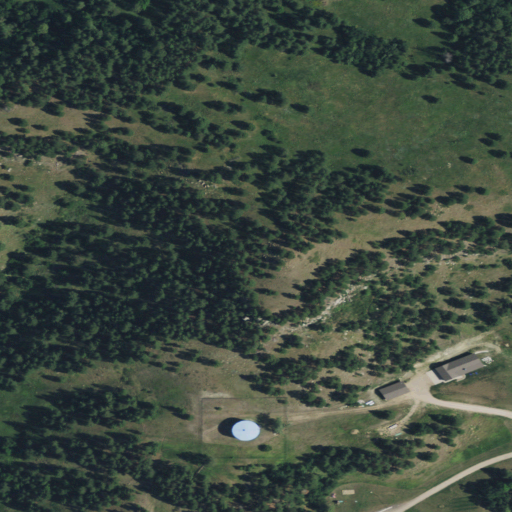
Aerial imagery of mountain in South Dakota named Sly Hill containing evergreen forest, grassland, open development, low intensity development, medium intensity development, and deciduous forest